Interaction volume radius: 5 \u00c5
Interaction volume height: 15 \u00c5
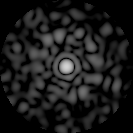
Disorder parameter: 0.8367